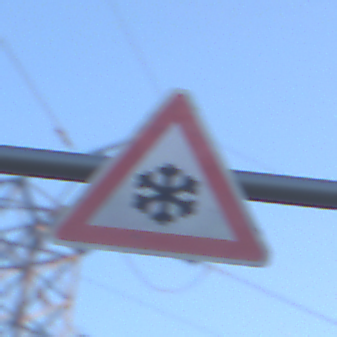
Verkehrszeichen: SchneeOderEisglaette
Umgebung: Outdoor, Nature
Tageszeit: Dawn
Wetter: Clear
Licht: Natural
Jahreszeit: NotSpecified
Kontrast: LowContrast